Field crop: maize
Growth stage: 2
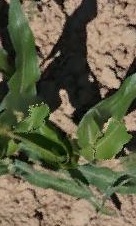
Species: maize